Aerial crown-view tile of a tropical tree (Barro Colorado Island, Panama), acquired 20240611:
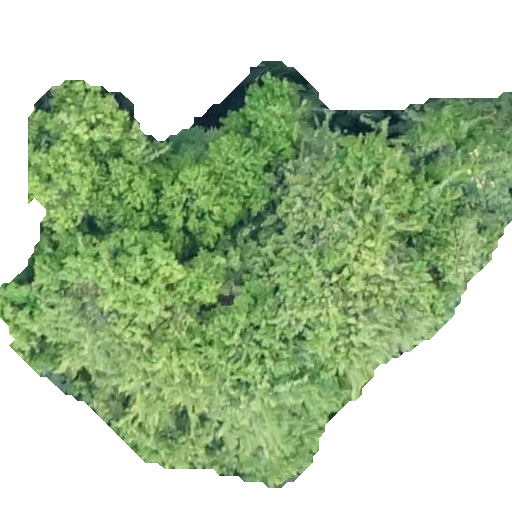
Species: Pouteria stipitata
GBIF accepted scientific name: Pouteria stipitata
Crown area: 238.989 m²